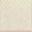
Piece: xx